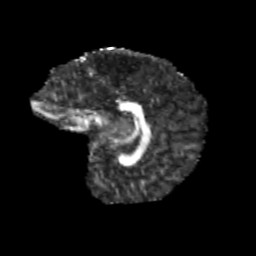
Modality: FA
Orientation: sagittal
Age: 11
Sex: female
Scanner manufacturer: siemens
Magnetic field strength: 3 T
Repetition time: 3.8 s
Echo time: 0.07 s